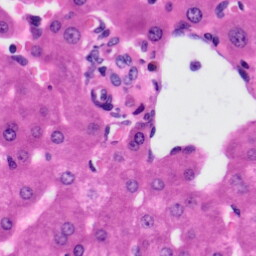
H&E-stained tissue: Liver